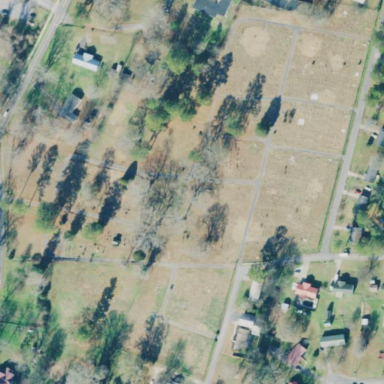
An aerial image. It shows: Cemetery.